Platform: macOS
Application: Chrome
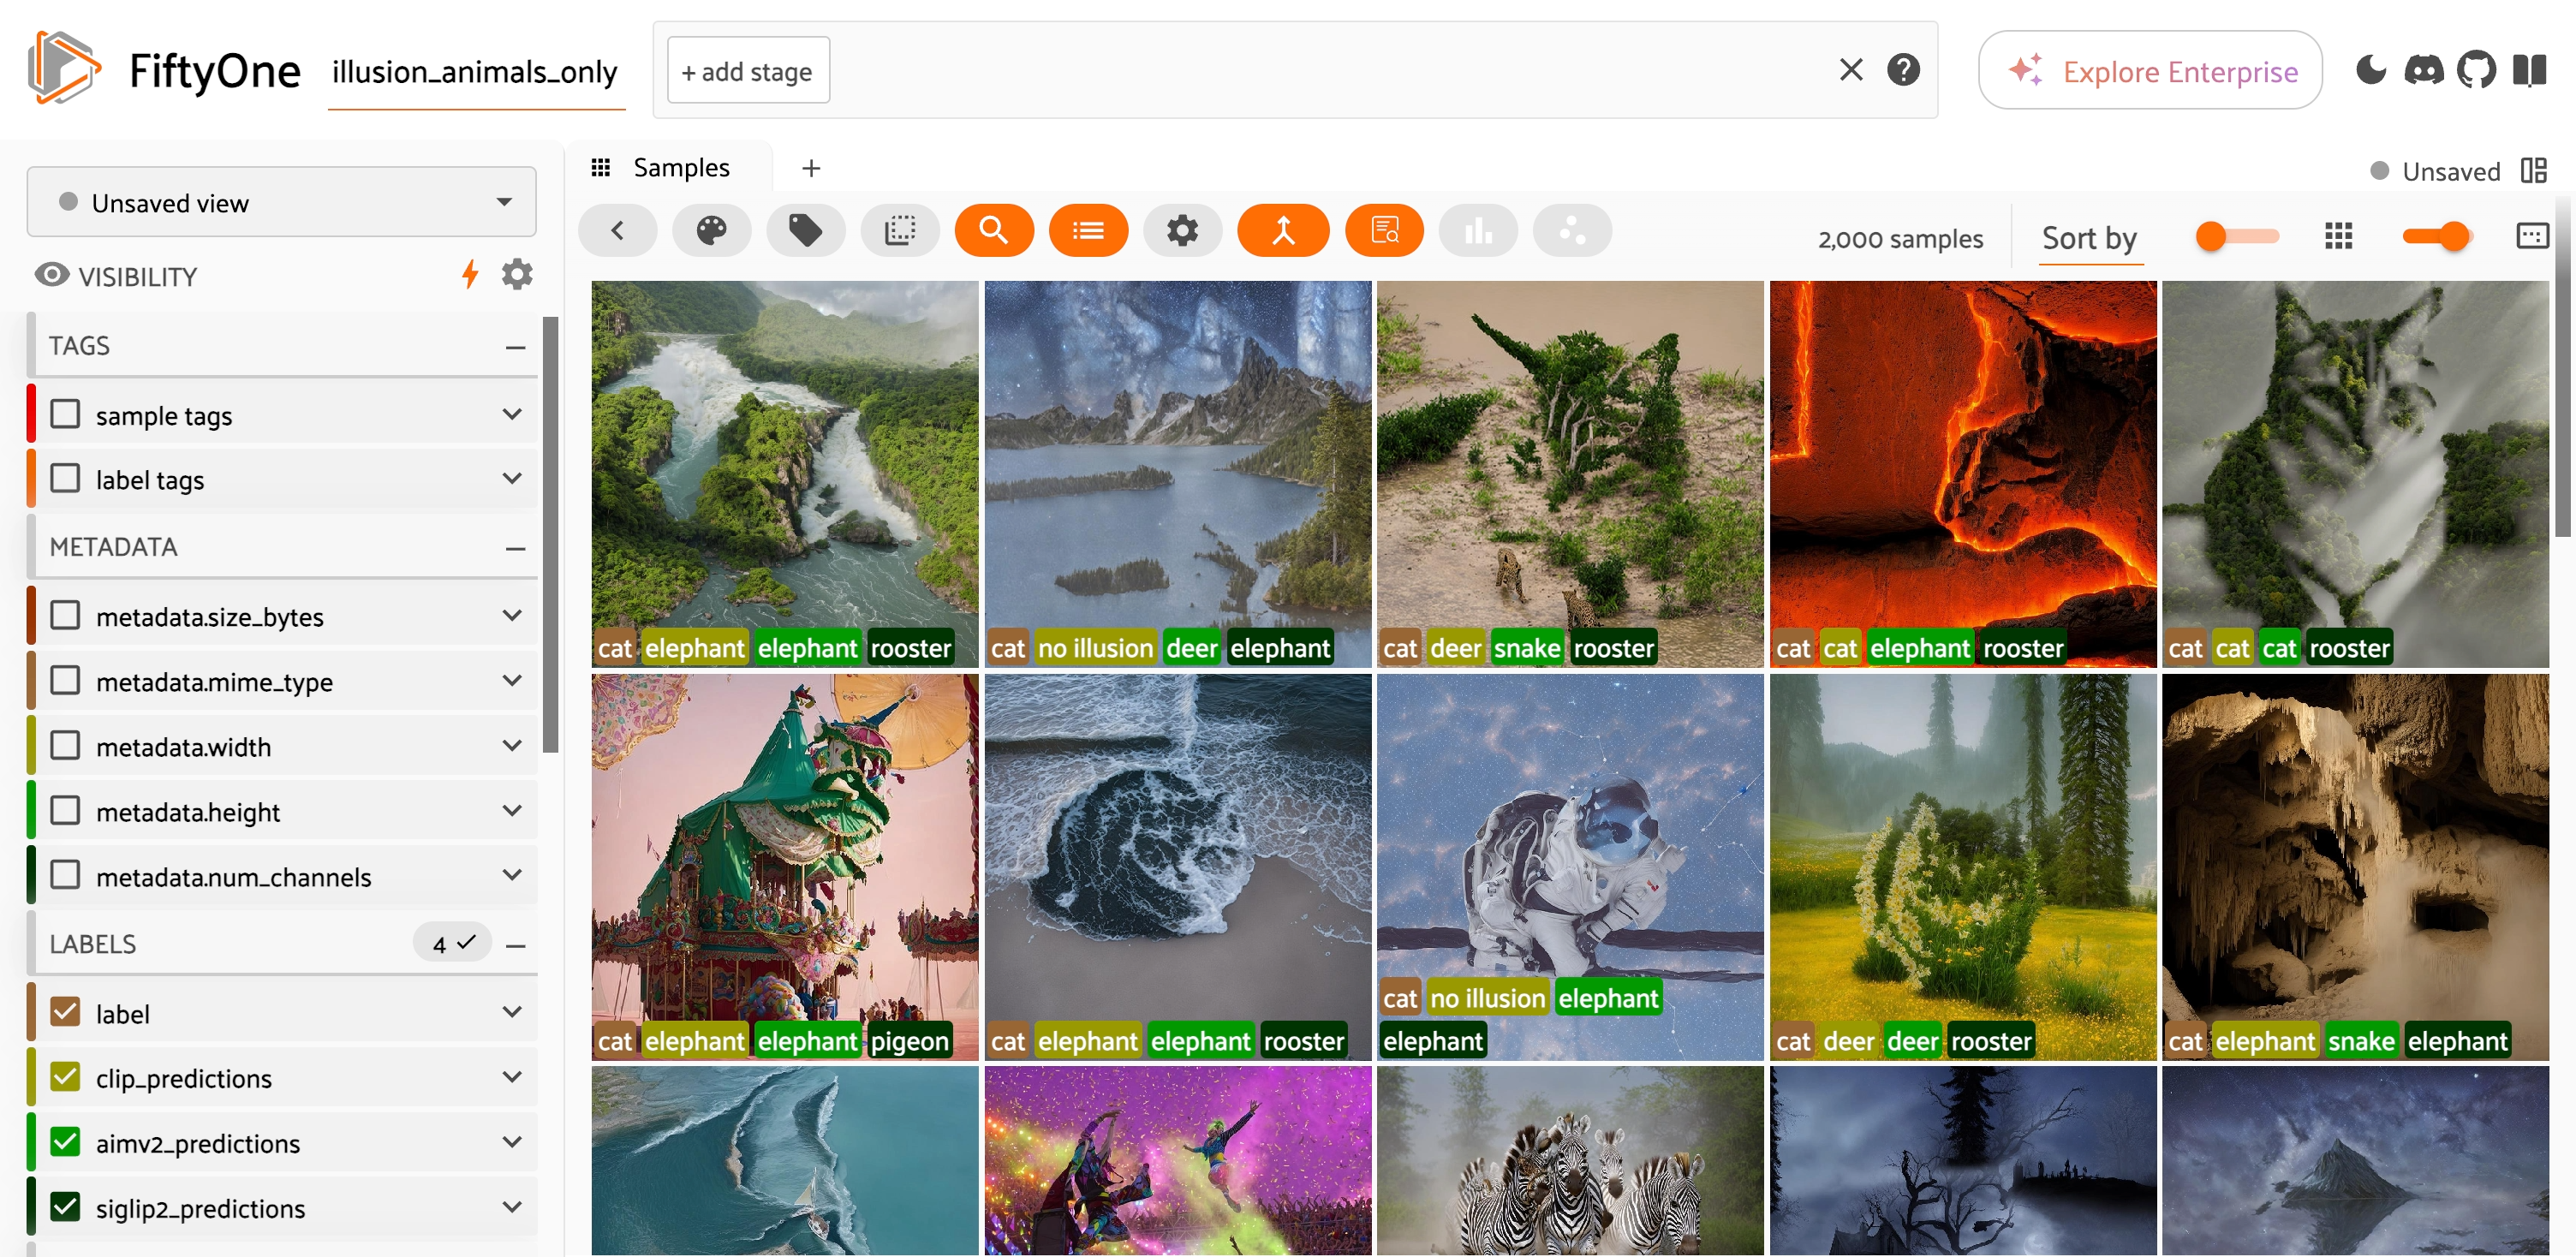
task_description: Hide the sidebar
action_type: click
element_info: Icon
steps_since_start: 1